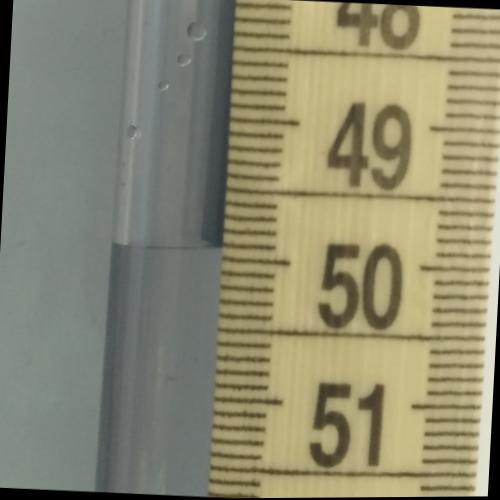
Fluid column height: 49.9 cm